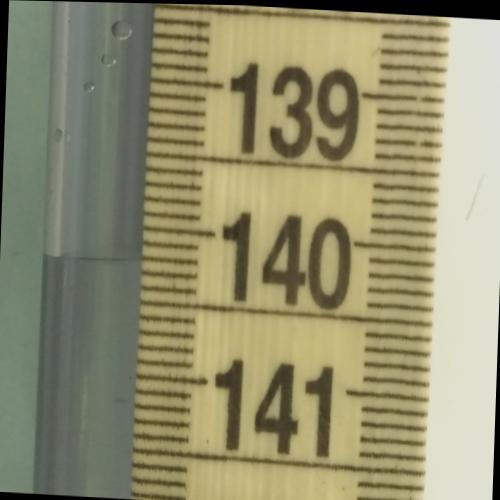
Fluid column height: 140.2 cm